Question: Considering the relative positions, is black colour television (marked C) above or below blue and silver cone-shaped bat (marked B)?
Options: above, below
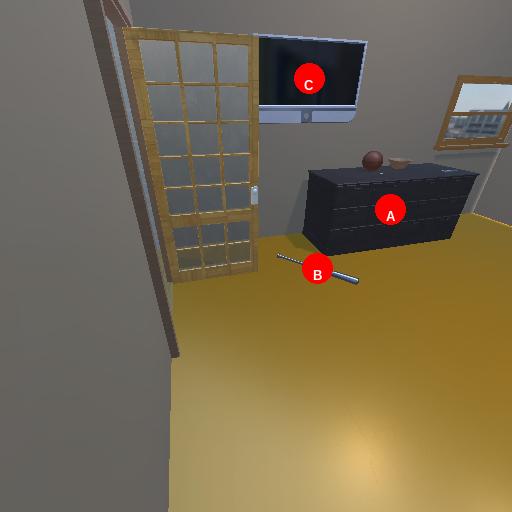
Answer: above